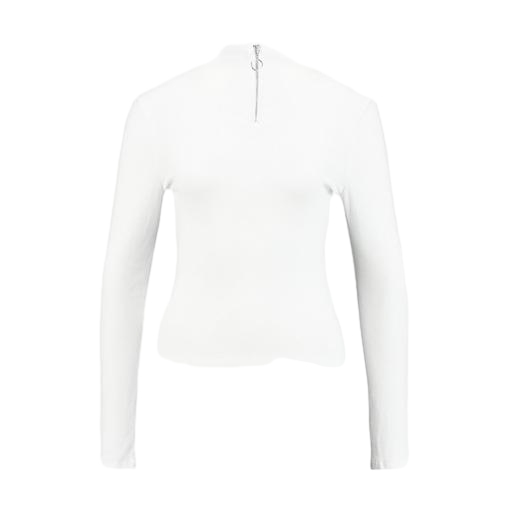
high-neck ribbed-jersey t-shirt, white polo-neck top, white henley long-sleeved ribbed-jersey top, white background